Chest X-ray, AP view. Patient: 33 years old, sex M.
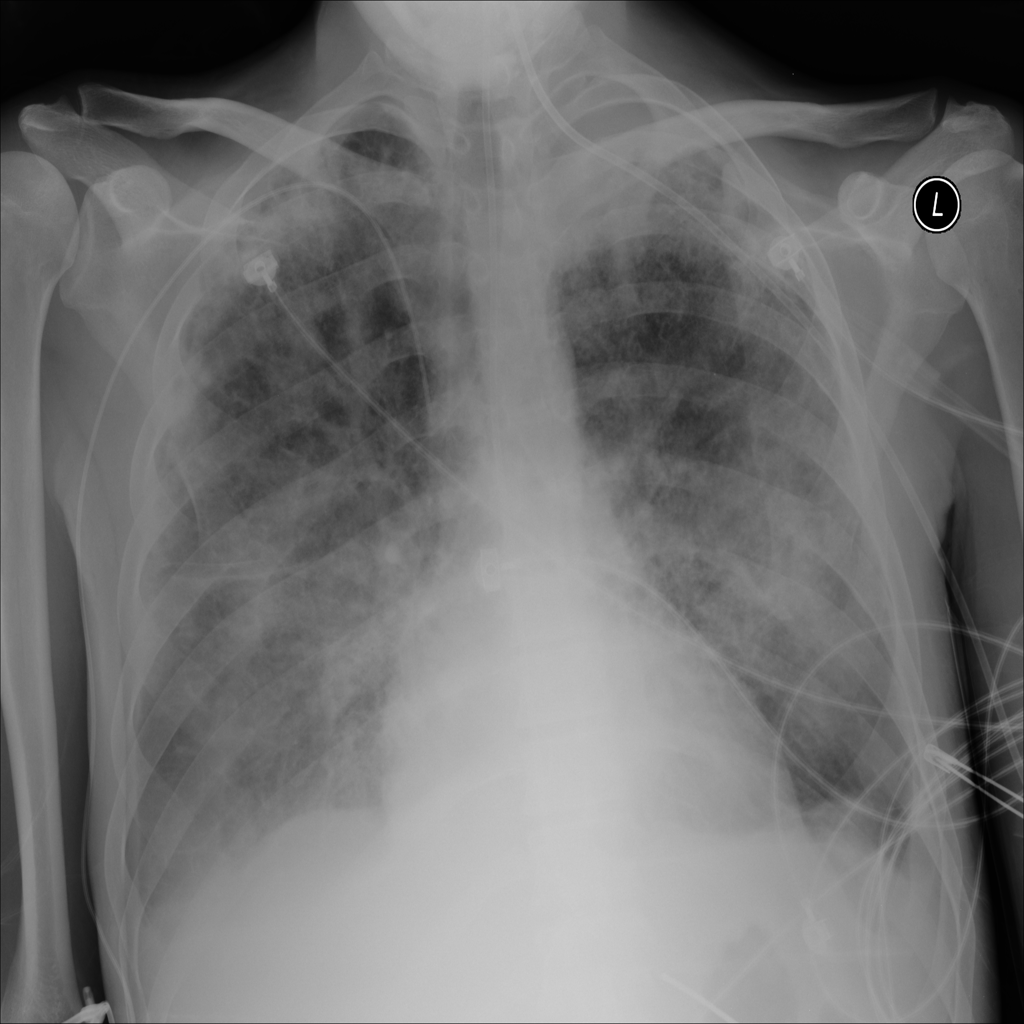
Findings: Consolidation, Effusion, Infiltration, Pleural_Thickening